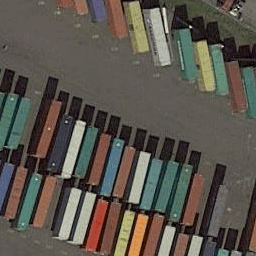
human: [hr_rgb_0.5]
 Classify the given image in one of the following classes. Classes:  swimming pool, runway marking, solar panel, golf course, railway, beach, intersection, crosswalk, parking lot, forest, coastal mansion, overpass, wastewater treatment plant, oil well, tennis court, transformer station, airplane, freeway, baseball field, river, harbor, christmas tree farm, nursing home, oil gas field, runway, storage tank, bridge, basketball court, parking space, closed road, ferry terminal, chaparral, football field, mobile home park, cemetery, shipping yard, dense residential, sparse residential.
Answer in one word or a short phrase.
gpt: shipping yard